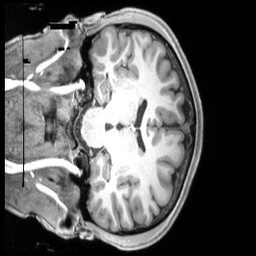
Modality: T1w
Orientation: coronal
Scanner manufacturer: siemens
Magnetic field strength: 3 T
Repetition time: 2.5 s
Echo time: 0.00218 s